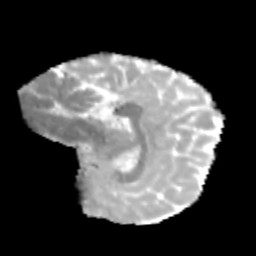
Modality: MD
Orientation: sagittal
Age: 12
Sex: female
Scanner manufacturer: siemens
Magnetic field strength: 3 T
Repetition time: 3.8 s
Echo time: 0.07 s